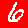
Digit: 6